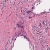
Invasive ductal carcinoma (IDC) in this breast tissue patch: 1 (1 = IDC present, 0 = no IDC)